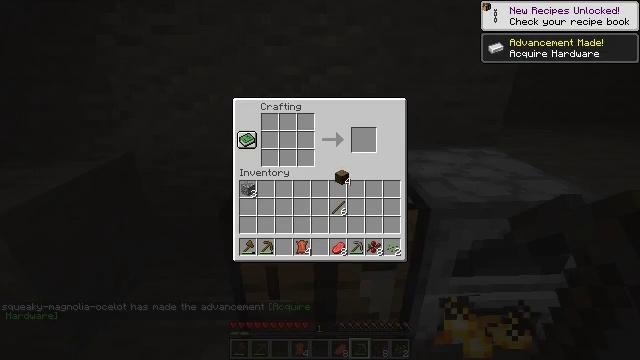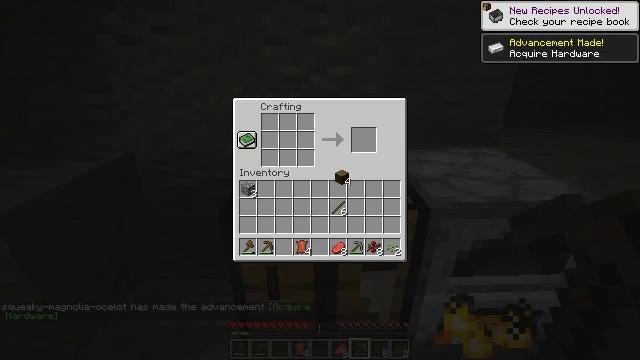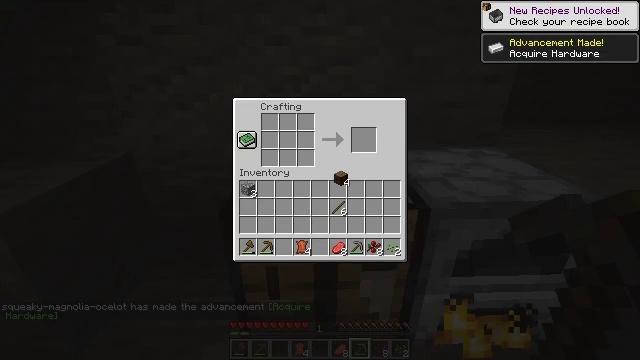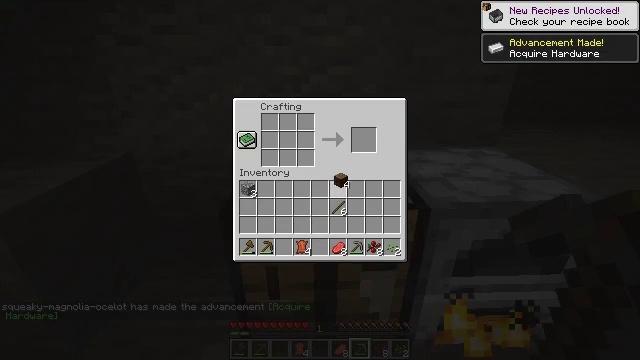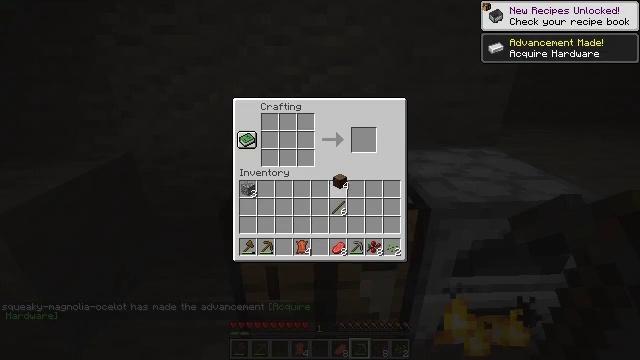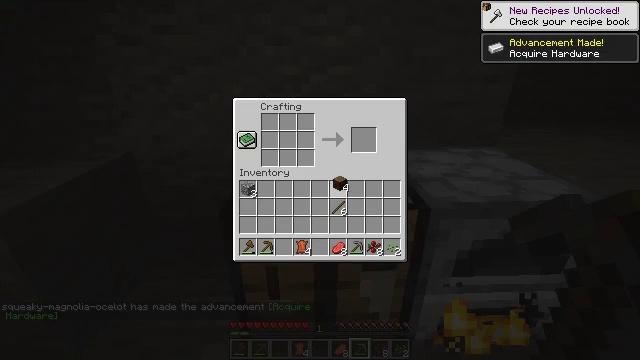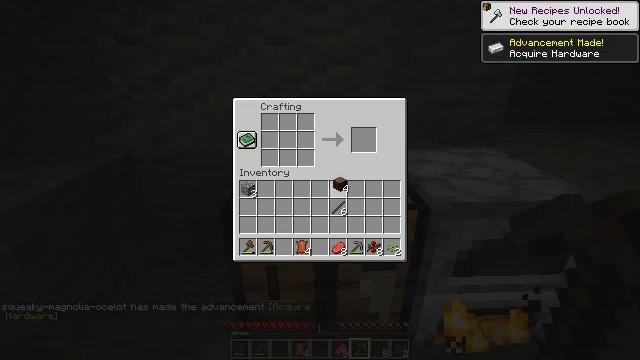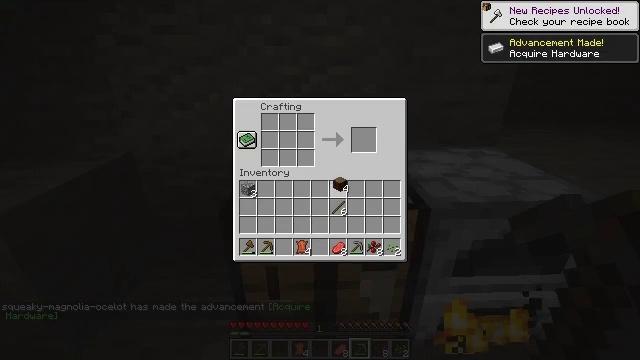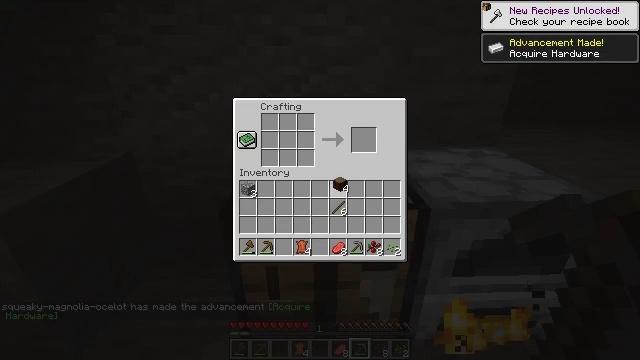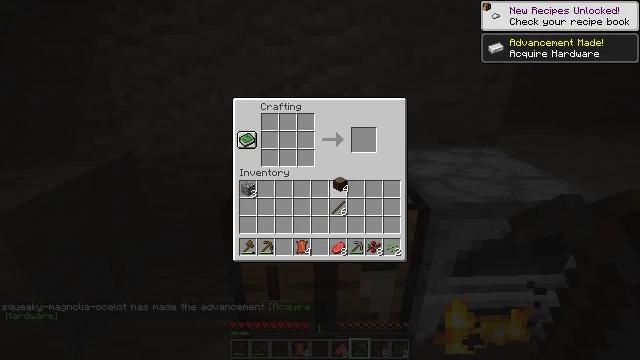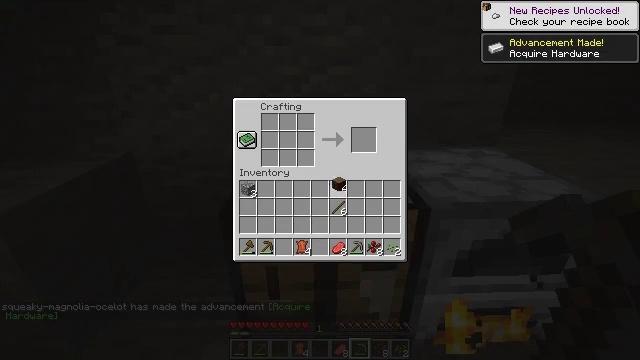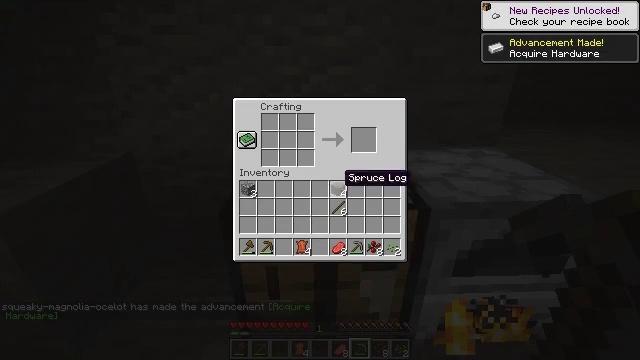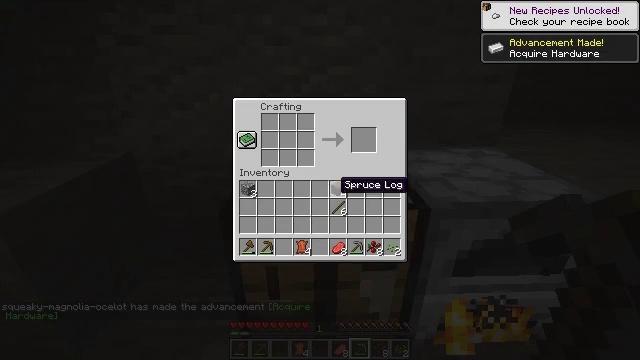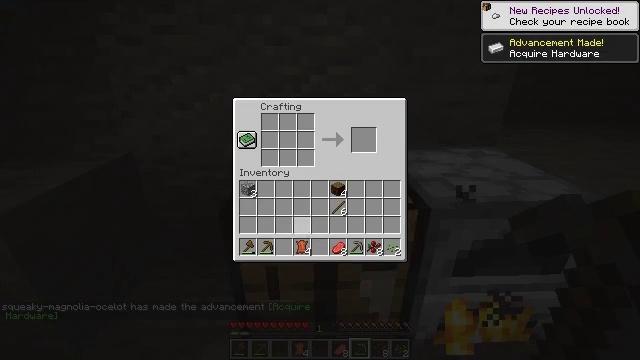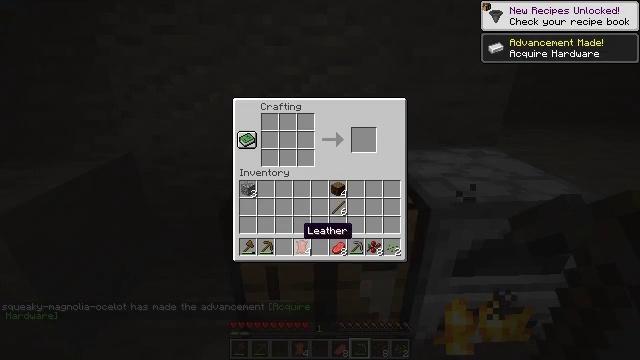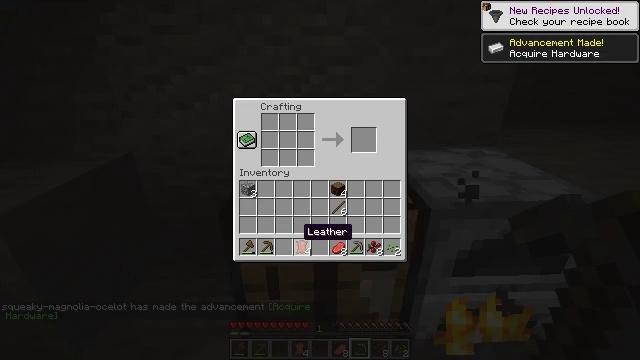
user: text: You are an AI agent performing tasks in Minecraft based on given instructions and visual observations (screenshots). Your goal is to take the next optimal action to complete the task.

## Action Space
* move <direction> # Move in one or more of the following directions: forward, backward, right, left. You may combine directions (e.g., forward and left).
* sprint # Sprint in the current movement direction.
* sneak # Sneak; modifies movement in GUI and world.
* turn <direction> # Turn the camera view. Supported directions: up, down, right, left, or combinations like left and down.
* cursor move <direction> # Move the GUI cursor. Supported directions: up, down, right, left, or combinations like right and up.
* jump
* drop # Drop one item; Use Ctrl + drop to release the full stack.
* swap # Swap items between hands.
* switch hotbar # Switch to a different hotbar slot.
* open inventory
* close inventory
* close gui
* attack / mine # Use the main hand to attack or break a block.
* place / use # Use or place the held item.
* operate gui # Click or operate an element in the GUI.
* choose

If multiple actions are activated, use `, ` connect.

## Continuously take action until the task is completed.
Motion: motion action
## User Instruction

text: Use the crafting table to make leather boots from leather.
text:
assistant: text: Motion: operate gui
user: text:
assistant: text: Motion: no_op
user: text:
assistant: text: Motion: no_op
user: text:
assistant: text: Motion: no_op
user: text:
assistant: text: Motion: no_op
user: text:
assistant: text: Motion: no_op
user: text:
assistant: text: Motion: no_op
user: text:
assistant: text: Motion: operate gui
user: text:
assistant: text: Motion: operate gui
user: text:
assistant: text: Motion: operate gui
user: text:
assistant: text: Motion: no_op
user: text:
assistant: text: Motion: no_op
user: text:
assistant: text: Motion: cursor move left and down
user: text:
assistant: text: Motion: cursor move left and down
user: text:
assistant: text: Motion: no_op
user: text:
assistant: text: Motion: no_op
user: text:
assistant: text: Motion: no_op
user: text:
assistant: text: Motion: no_op
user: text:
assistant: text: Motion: no_op
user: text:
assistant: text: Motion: no_op
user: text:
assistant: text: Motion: operate gui
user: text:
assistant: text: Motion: operate gui
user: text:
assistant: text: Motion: cursor move up, operate gui
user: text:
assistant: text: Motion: cursor move left and up
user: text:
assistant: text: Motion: cursor move up
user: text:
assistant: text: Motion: cursor move up
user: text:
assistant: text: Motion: no_op
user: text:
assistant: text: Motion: no_op
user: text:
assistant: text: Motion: choose
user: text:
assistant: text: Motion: choose